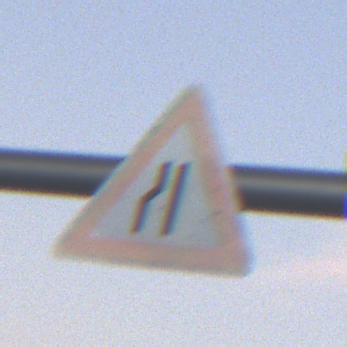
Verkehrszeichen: EinseitigVerengteFahrbahnLinks
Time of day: SunriseSunset
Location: Outdoor (RoadRail)
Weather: PartlyCloudy
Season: NotSpecified
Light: Natural